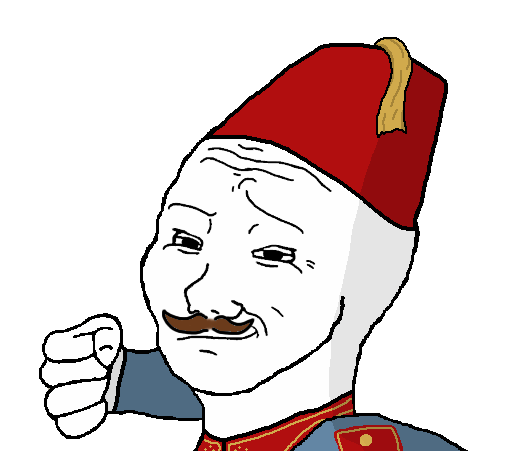
Label: 5_Smugjak